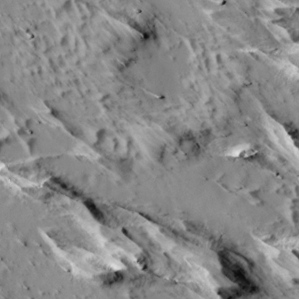
Label: non_frost